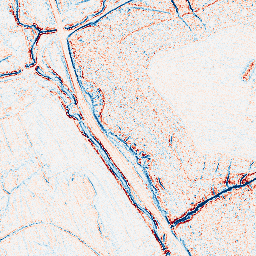
Category: edge_preserving
Decomposition family: bilateral
Decomposition parameters: d: 5
sigma_color: 50
sigma_space: 150
Upsampling method: sinc_hamming
Upsampling parameters: scale: 4
kernel_size: 16
Upsampling scale: 4